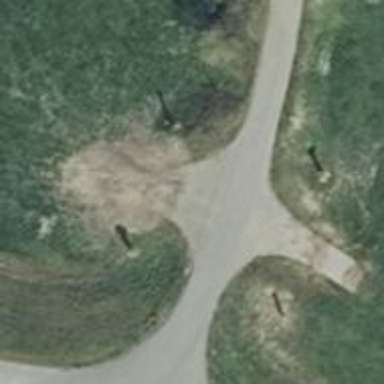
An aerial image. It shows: Unclassified road with asphalt surface.